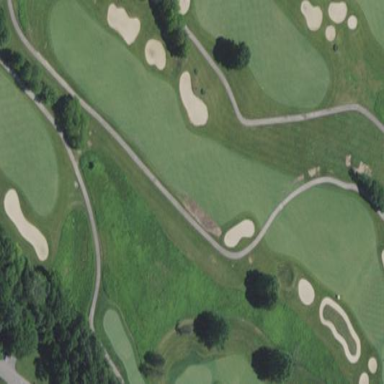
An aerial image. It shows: Rough grassy area used for golf.